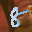
Label: 8